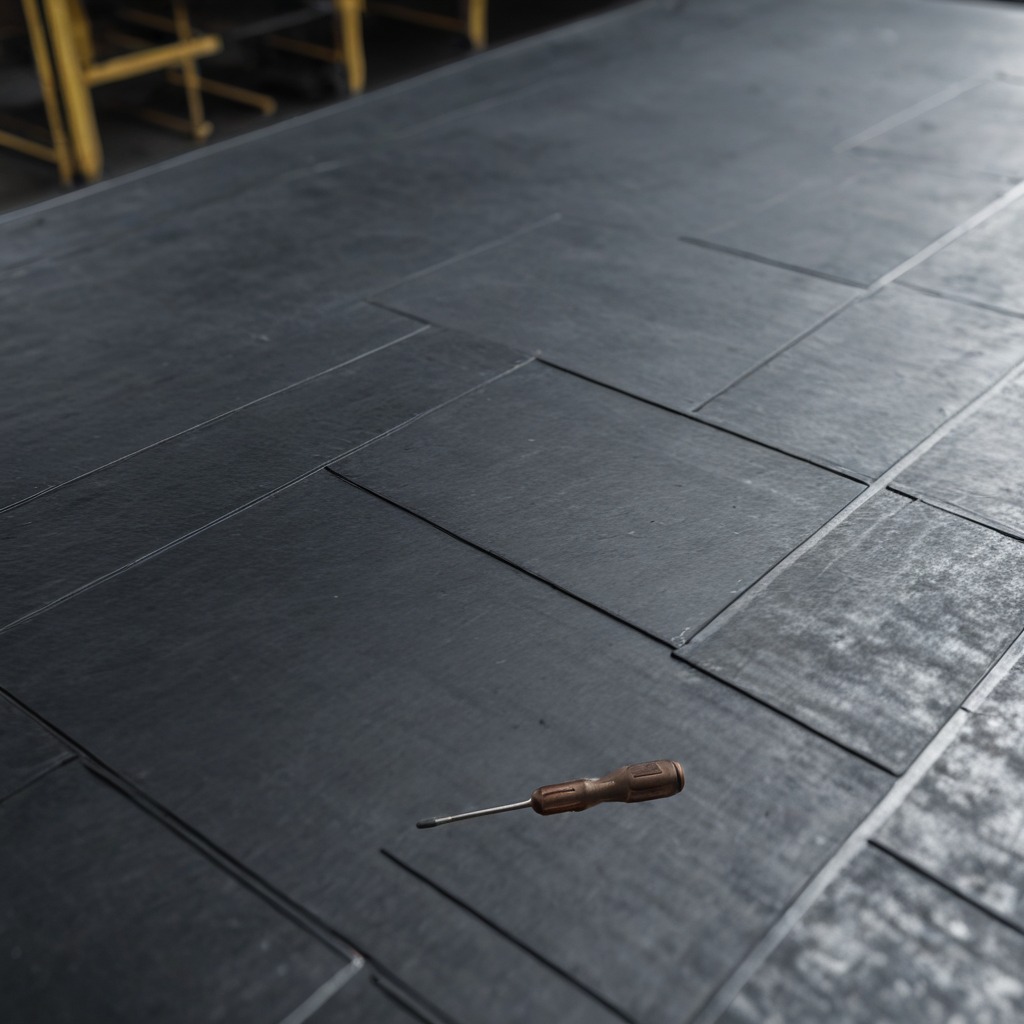
A screwdriver is lying on a cold steel table in a mining workshop.